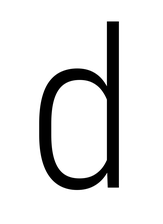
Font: Roboto_Condensed_Light